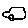
Label: car